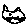
Label: cat